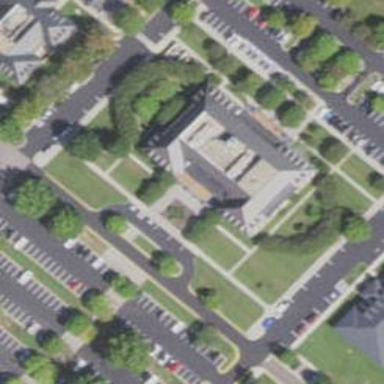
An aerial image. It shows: Government office.